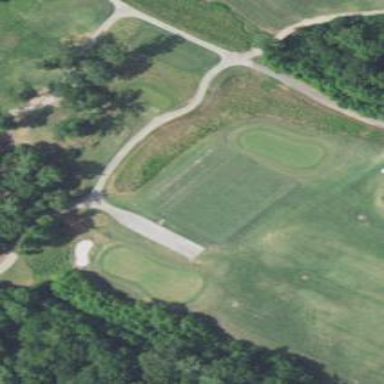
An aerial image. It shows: Golf tee on grassy land.